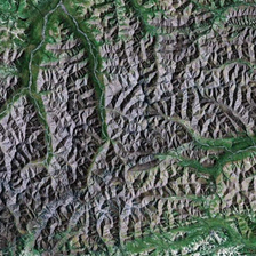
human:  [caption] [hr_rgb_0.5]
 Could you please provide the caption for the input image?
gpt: The rugged mountains are green and gray.

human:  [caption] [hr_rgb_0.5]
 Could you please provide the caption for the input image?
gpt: Some grey and green mountains are together.

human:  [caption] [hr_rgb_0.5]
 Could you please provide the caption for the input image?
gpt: Some gray and green mountains are together.

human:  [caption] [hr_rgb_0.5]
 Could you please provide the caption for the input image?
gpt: Some gray and green mountains together.

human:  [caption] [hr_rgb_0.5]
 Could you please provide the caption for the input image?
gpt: The wavy mountains are green and gray.